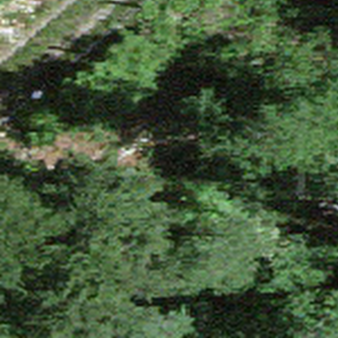
Label: other